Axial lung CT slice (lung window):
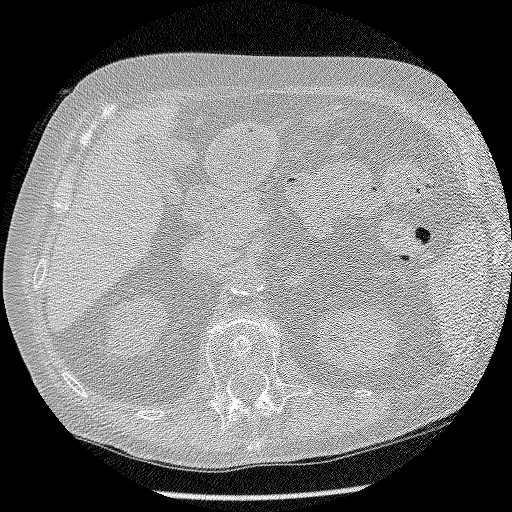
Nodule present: no